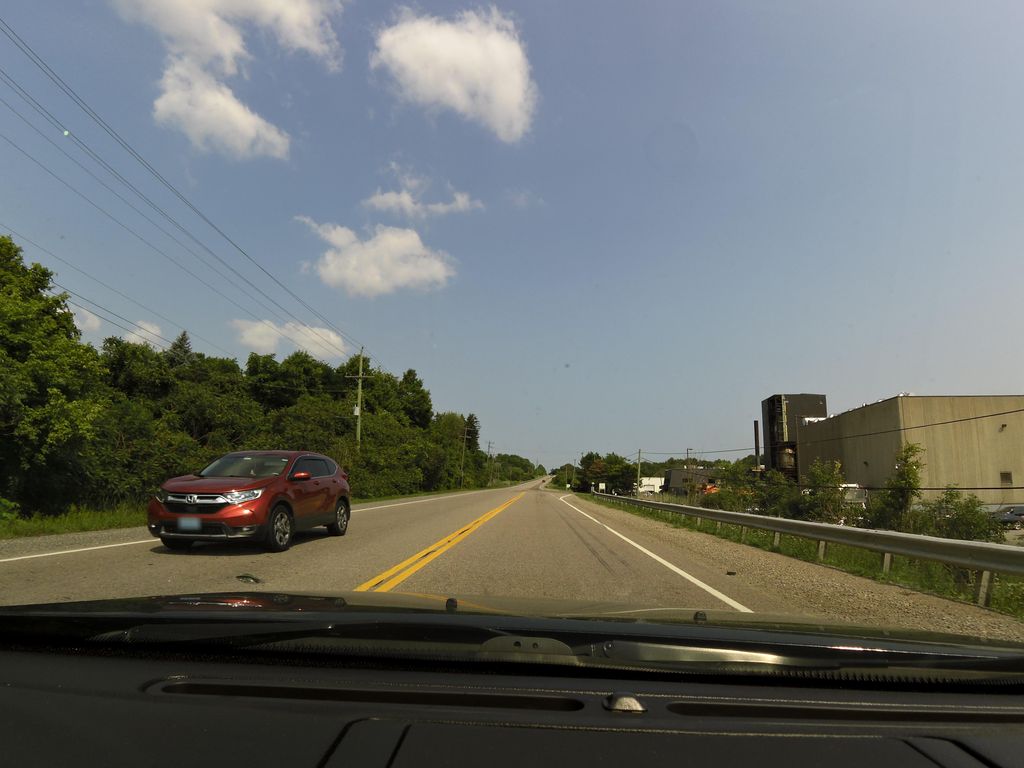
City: hamilton